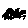
Label: zigzag